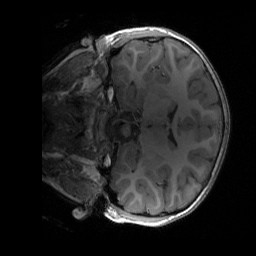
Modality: T1w
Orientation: coronal
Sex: male
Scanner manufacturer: siemens
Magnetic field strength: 3 T
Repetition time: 1.9 s
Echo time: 0.00243 s